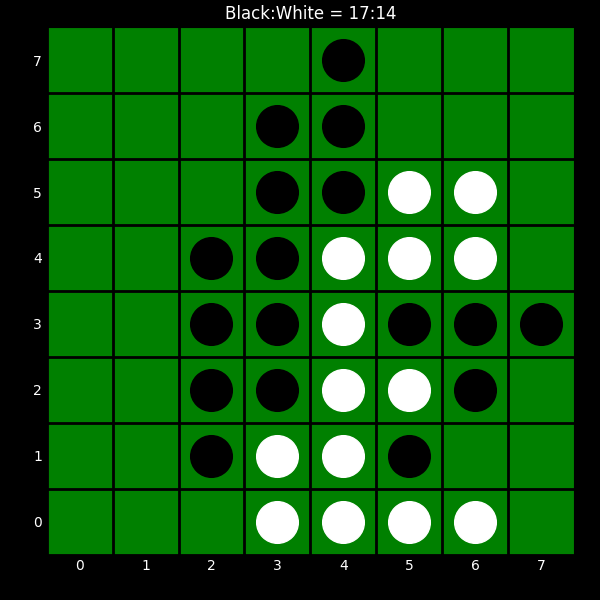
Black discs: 17
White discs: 14